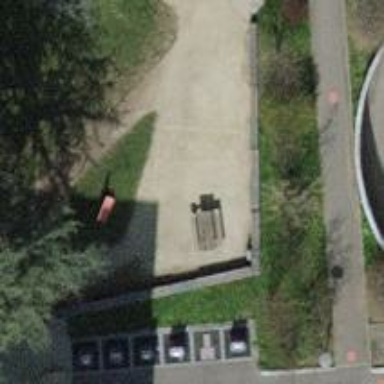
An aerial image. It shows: Picnic table located in leisure land area.